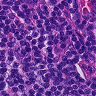
Metastatic tissue present: no